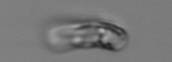
Label: Guinardia_striata